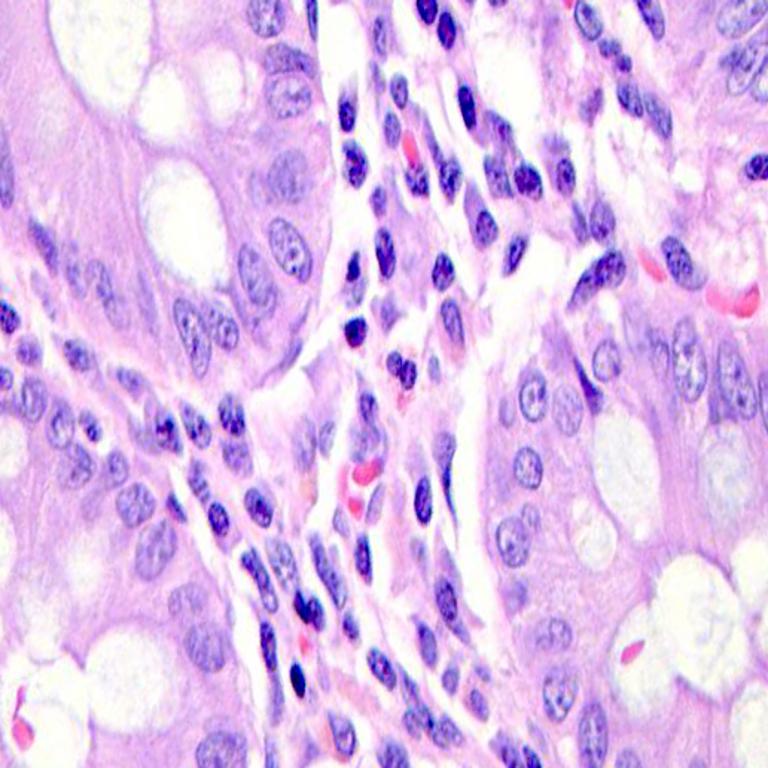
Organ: colon
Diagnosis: benign